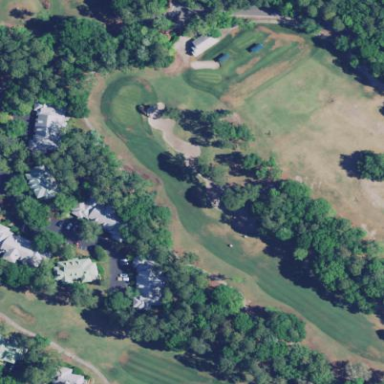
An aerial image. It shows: Sand bunker on golf course.